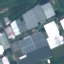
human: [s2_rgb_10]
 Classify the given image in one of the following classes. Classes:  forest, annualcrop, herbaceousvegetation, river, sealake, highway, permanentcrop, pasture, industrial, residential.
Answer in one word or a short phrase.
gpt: Industrial